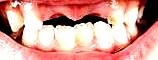
Condition: hypodontia